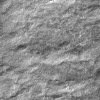
Atmospheric dust classification: not_dusty